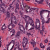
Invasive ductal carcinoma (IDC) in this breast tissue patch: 1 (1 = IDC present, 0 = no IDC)